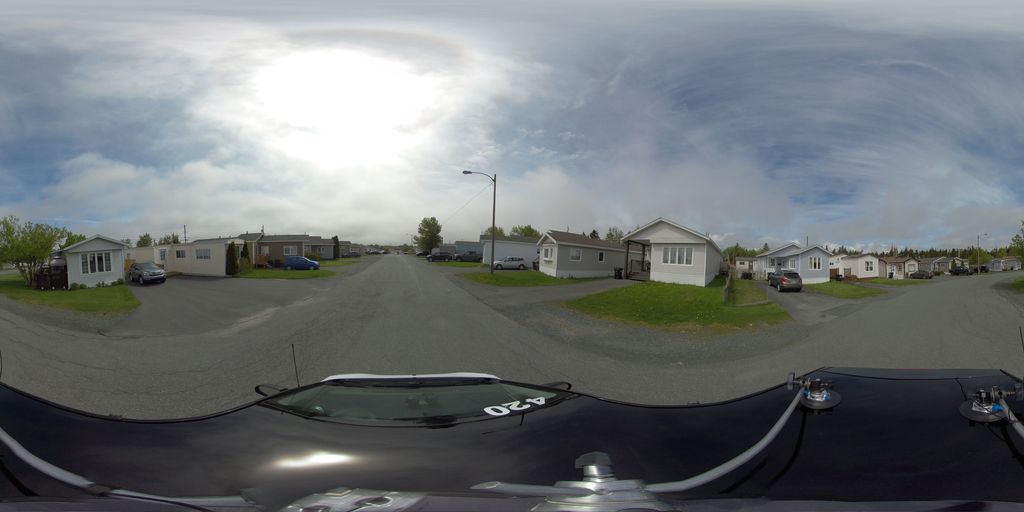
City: st_johns